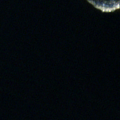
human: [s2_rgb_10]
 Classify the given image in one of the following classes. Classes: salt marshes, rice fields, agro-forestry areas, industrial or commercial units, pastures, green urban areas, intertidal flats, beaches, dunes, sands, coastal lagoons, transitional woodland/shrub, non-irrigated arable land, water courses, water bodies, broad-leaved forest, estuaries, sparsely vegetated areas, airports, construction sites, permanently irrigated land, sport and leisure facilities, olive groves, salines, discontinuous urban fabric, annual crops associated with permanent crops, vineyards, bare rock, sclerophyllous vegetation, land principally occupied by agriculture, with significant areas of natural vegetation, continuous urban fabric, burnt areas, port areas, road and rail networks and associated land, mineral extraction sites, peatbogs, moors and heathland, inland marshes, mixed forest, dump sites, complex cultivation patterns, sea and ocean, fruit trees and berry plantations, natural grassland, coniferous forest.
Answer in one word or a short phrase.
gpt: coniferous forest, water bodies